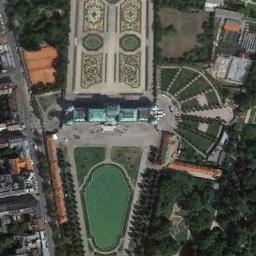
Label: palace